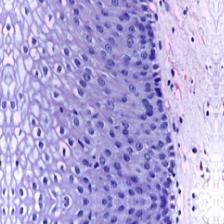
Diagnosis: Normal